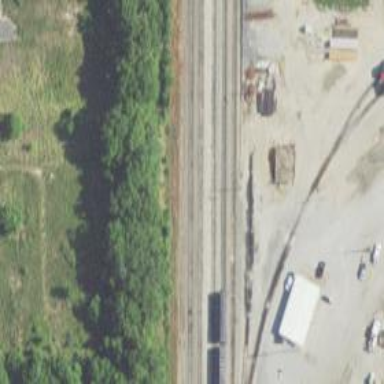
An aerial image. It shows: View of railway yard.